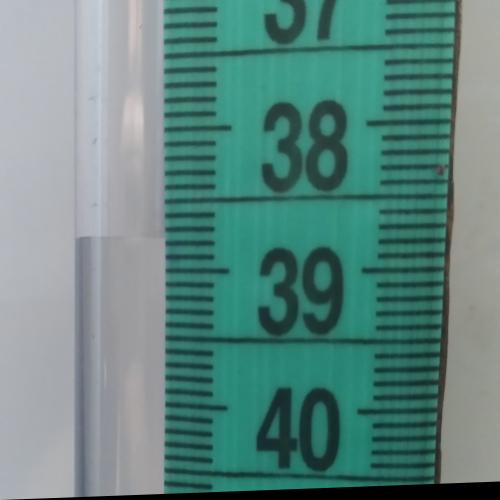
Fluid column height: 38.8 cm